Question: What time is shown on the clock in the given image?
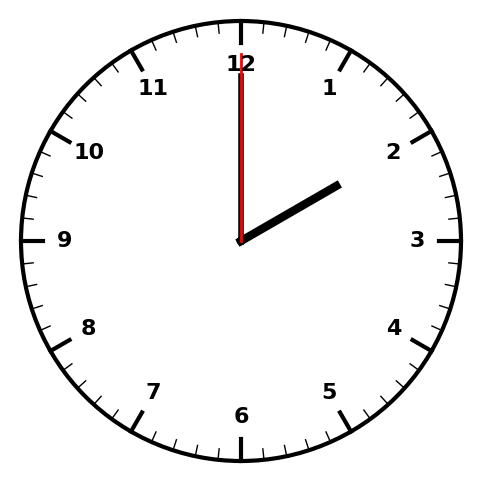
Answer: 02:00:00